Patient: sex F, age 22
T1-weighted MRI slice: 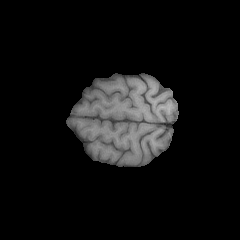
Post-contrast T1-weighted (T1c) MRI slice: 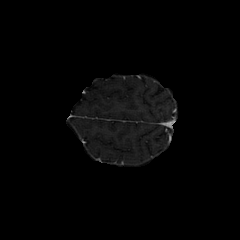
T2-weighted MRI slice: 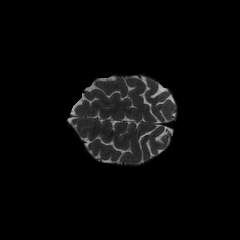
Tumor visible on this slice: no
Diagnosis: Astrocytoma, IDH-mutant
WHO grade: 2